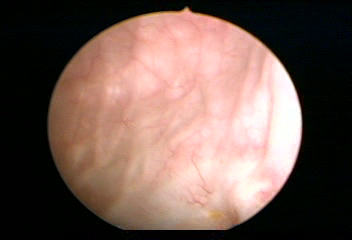
Modality: WLC
Class: Normal mucosa
Bladder cancer association: No